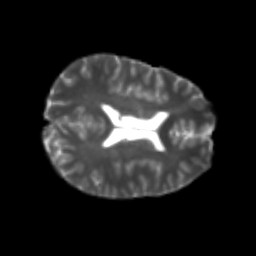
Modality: T2w
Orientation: axial
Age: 22
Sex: male
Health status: healthy
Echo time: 0.074 s